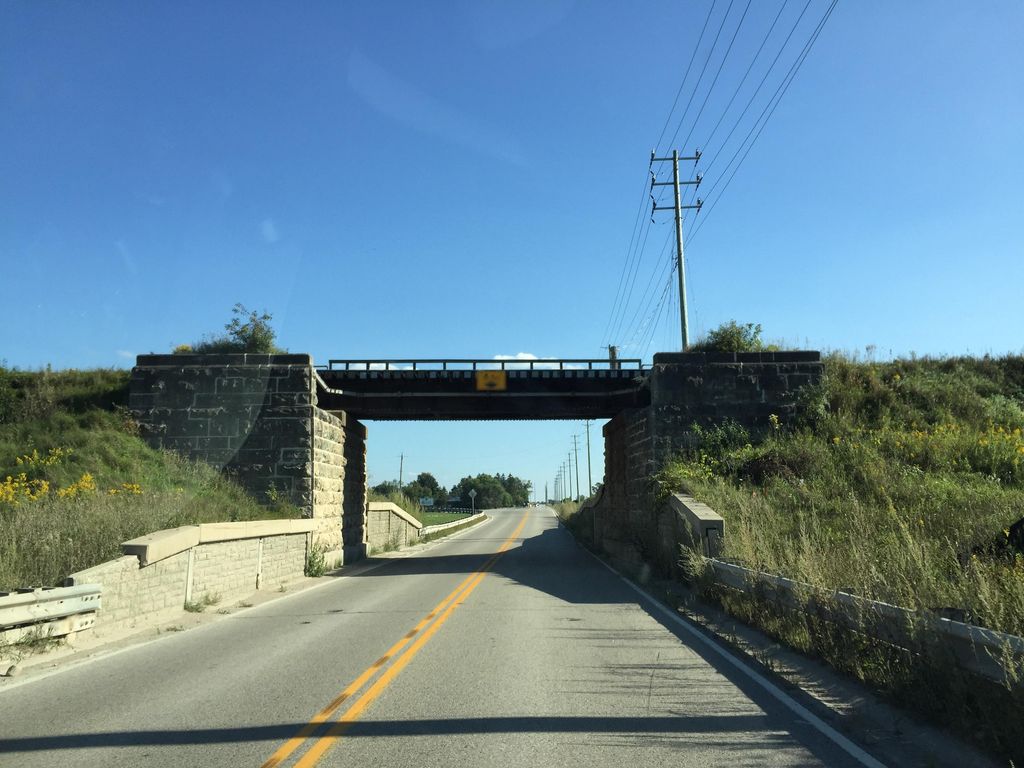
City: kitchener-waterloo